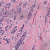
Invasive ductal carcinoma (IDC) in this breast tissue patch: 1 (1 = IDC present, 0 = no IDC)